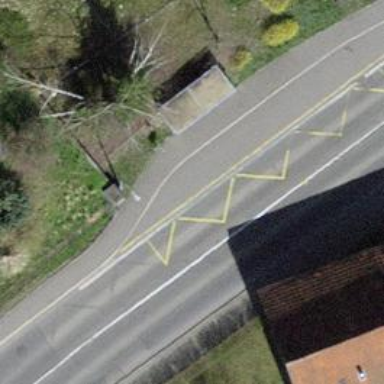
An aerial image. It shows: Bus stop with stop position for public transport.